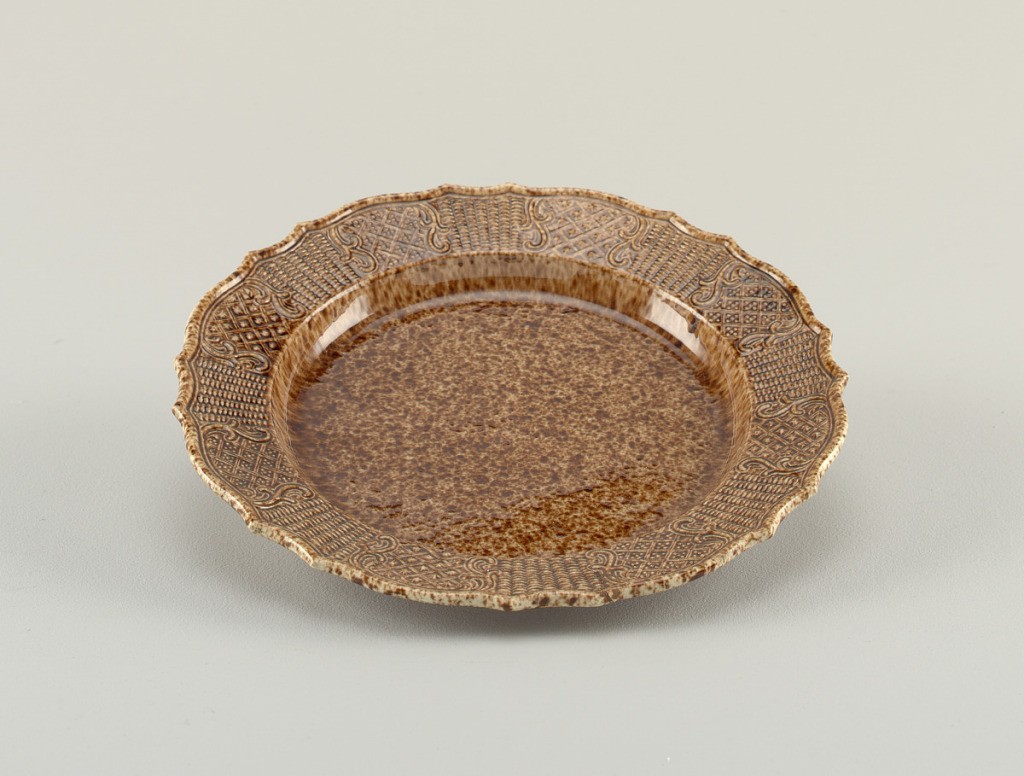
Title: Plate
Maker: Thomas Wieldon Factory, English
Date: ca.1760
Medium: Lead-glazed earthenware
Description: Brown agate ware. Simple molded edge, marly decorated with alternating areas of diapering and basket-work, set apart by scrolls.